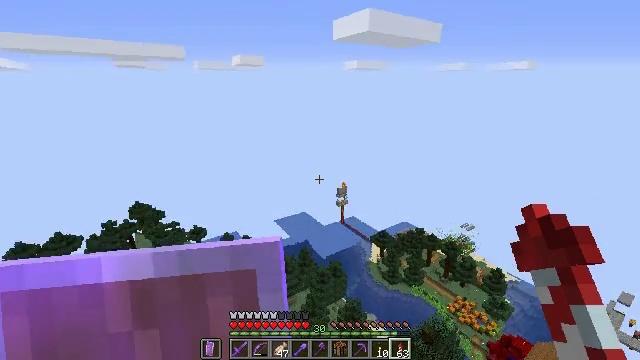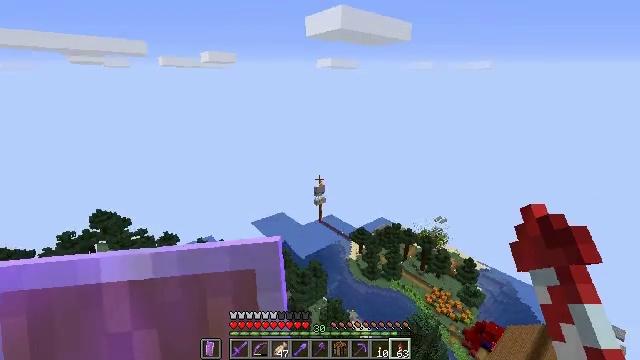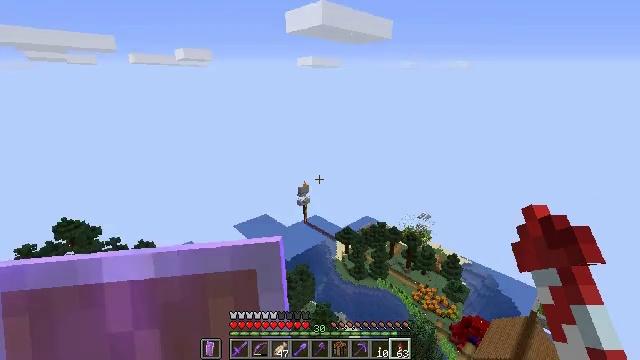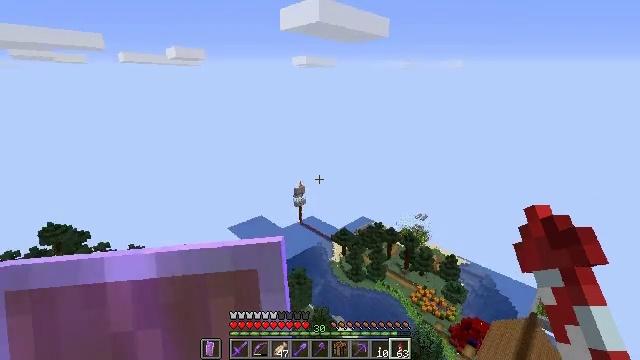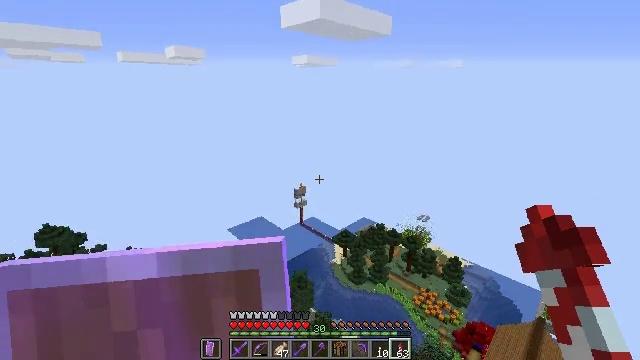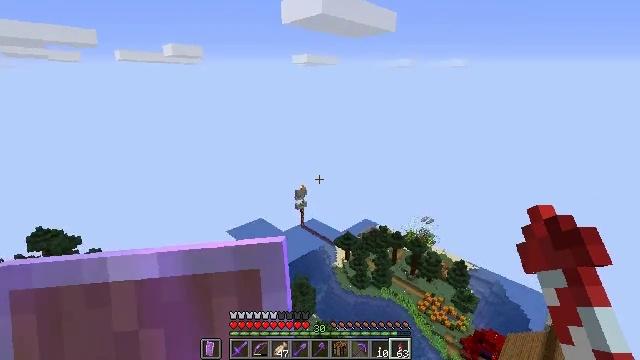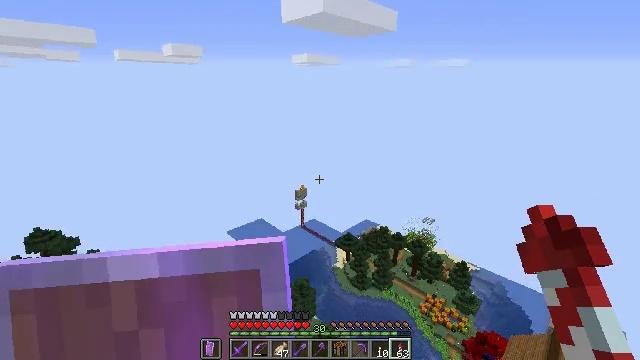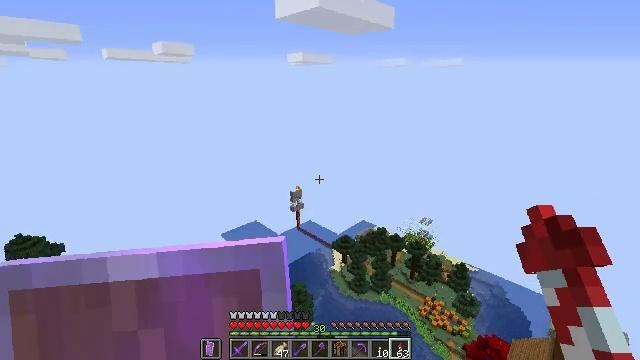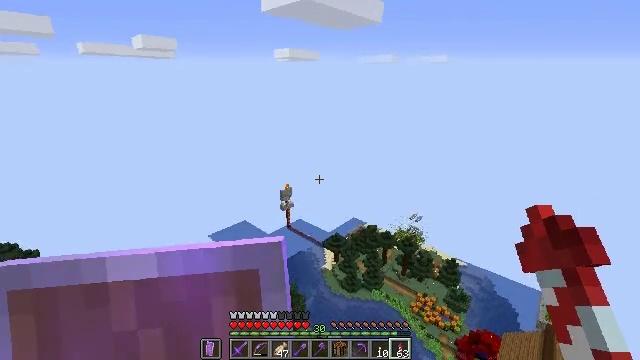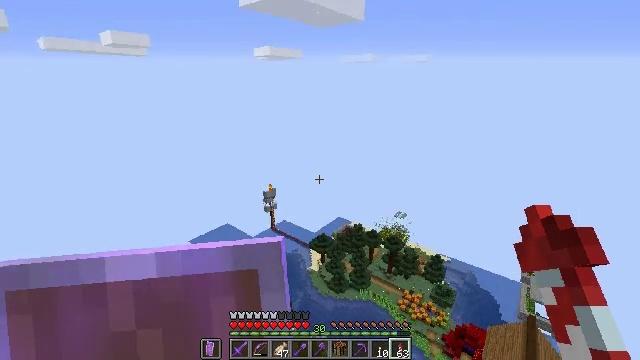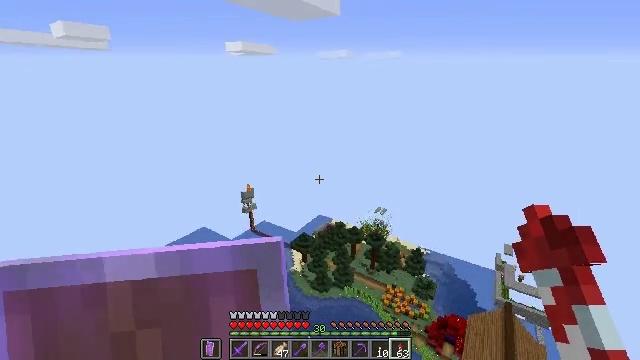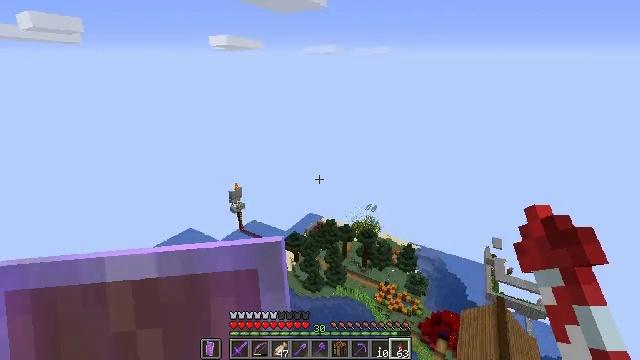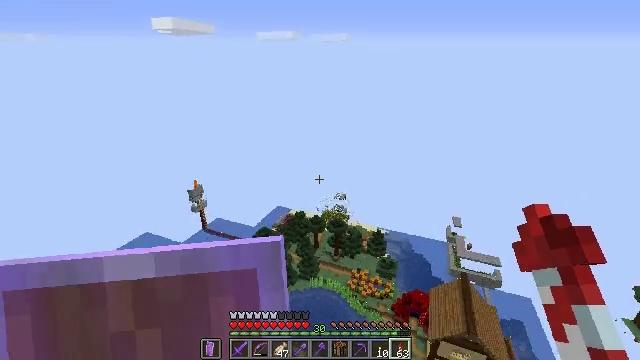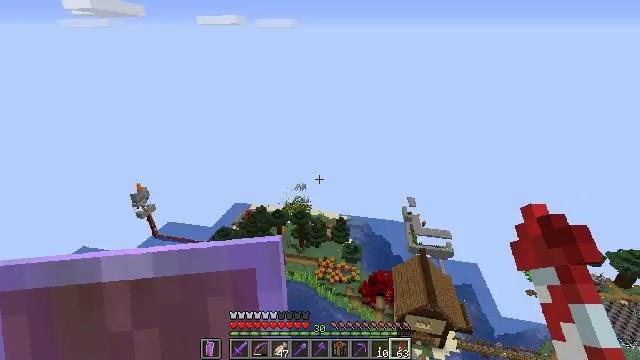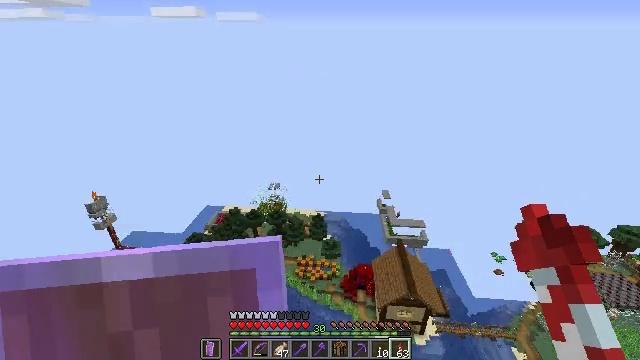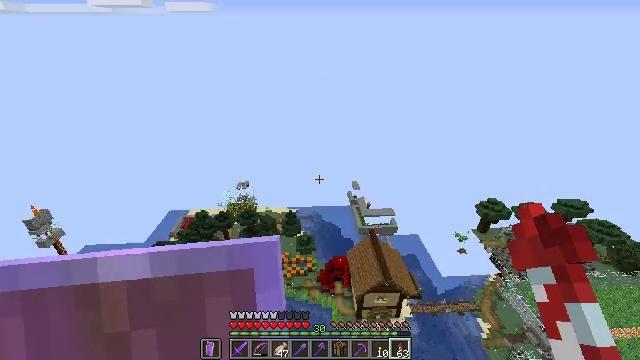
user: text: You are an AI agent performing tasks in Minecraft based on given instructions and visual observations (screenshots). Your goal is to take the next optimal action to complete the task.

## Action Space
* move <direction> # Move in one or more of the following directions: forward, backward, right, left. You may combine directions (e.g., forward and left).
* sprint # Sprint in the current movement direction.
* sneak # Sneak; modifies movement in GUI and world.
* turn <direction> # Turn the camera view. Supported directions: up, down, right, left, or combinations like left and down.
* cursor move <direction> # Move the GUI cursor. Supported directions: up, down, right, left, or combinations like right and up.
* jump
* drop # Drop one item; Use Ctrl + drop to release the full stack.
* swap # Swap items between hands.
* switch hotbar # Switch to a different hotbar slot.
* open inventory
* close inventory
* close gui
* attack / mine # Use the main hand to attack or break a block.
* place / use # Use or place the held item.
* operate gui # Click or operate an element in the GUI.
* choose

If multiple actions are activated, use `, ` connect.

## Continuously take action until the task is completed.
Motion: motion action
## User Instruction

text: Gather the sticky piston from a redstone contraption.
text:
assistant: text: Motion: turn right
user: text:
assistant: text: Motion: turn right
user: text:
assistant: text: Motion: turn right
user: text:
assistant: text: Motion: no_op
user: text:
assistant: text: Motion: no_op
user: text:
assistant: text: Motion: no_op
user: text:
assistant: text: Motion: turn right
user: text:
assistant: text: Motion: turn right
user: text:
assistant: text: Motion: turn right
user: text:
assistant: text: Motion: turn right
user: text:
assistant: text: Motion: turn right
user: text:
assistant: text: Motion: turn right and down
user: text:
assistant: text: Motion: turn right and down
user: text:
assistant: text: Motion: turn right
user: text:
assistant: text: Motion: turn right and down
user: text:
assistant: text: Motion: turn right
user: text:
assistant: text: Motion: turn right
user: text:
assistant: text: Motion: turn right
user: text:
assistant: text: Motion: no_op
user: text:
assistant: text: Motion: turn right
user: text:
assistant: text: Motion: turn right
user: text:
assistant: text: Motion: turn right
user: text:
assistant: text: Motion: turn right
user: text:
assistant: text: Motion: no_op
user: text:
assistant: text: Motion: no_op
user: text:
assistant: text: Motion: no_op
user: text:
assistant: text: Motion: no_op
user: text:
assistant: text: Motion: no_op
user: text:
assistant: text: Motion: no_op
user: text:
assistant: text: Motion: no_op